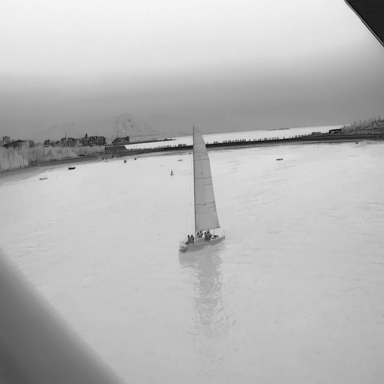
There are three bulk_carriers in the infrared image.